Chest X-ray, AP view. Patient: 27 years old, sex F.
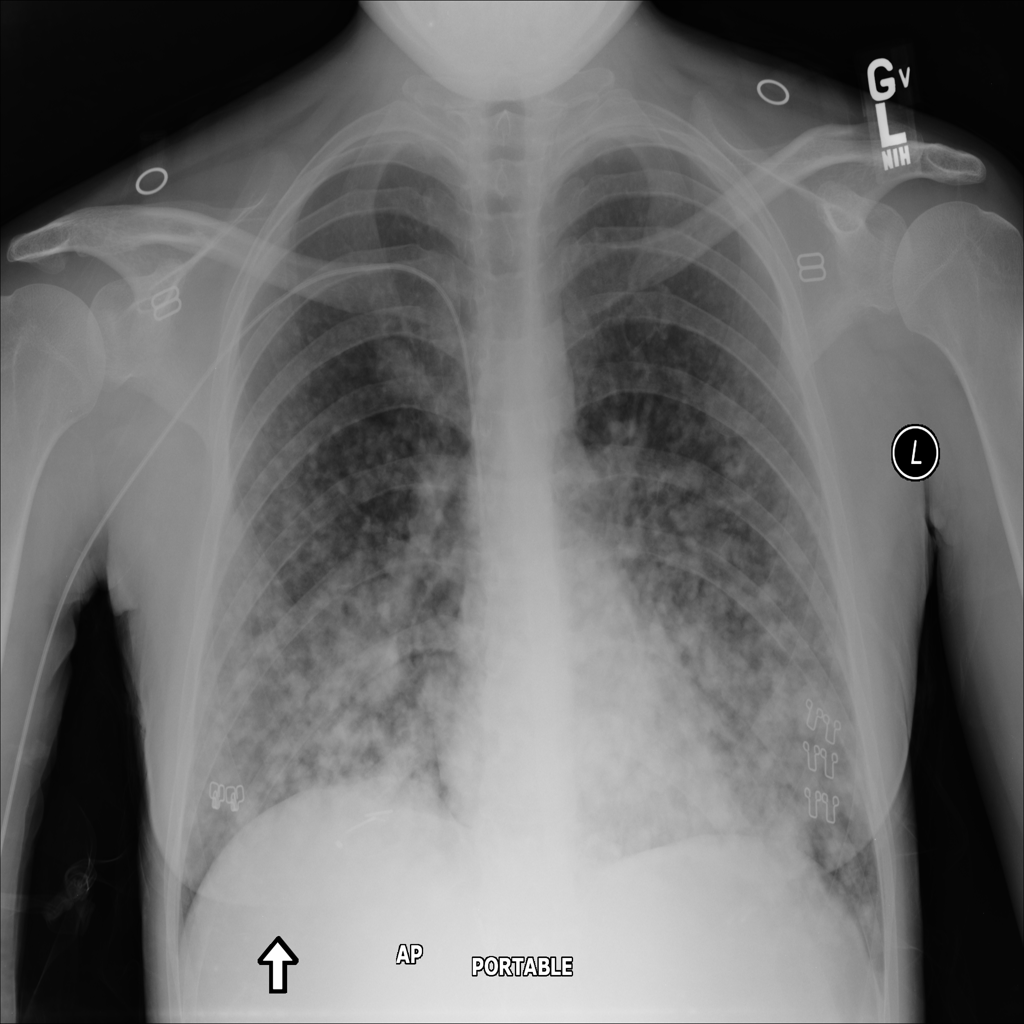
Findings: No Finding